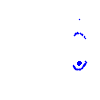
Particle: pion